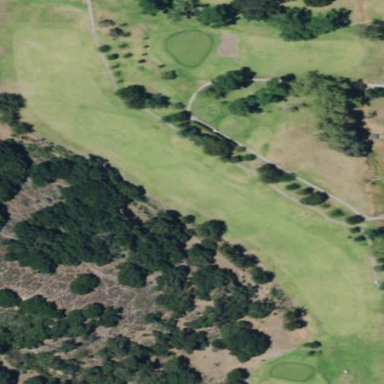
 with lush green grass covering the ground."